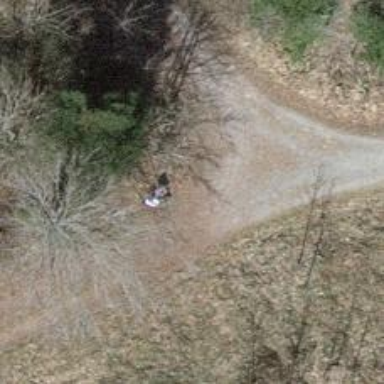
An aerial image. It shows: Bench.